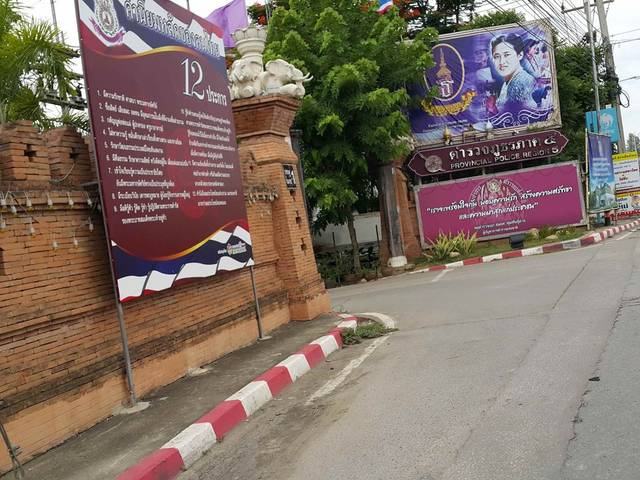
Region: Thailand
Coordinates: 18.759, 98.998